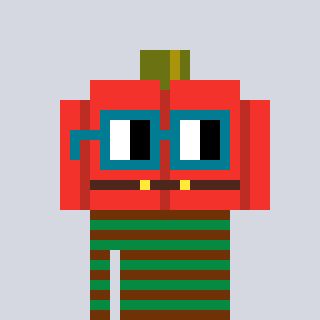
a pixel art character with square dark green glasses, a pumpkin-shaped head and a green-colored body on a cool background